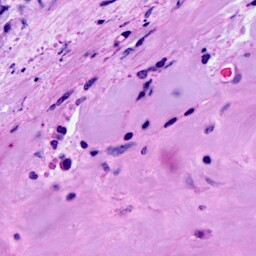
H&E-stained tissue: Breast